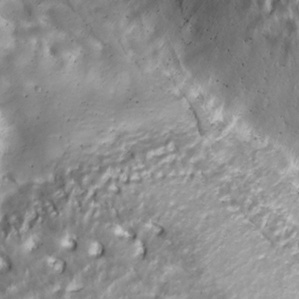
Label: non_frost